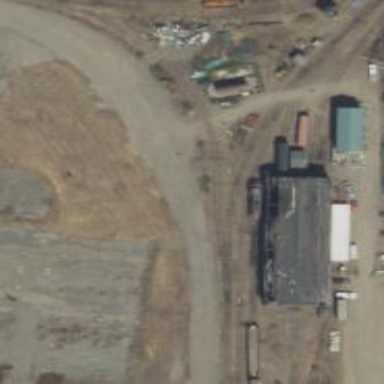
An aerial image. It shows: Disused railway siding.